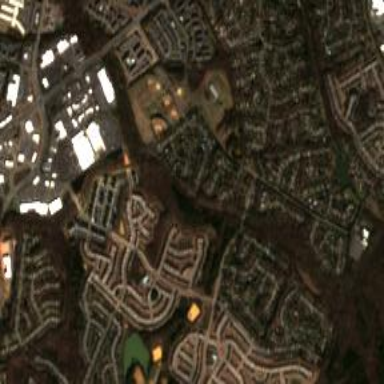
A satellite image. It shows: Residential area composed of single-family homes.